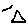
Label: triangle